Question: I got a list of images and loop through it to display in html file
'''
{% for photo in photos %}
<div class="swiper-slide cover"
style="background-image: url({{photo.url}});background-size: contain;">
<a href={{photo.url}} data-fancybox="gallery" class="zoom"><span
class="icon-search"></span></a>
</div>
{% endfor %}
'''
But when I display an image over another and because the size of those images are different, I can see the previous image behind the current one. Is there any way to hide the image behind?

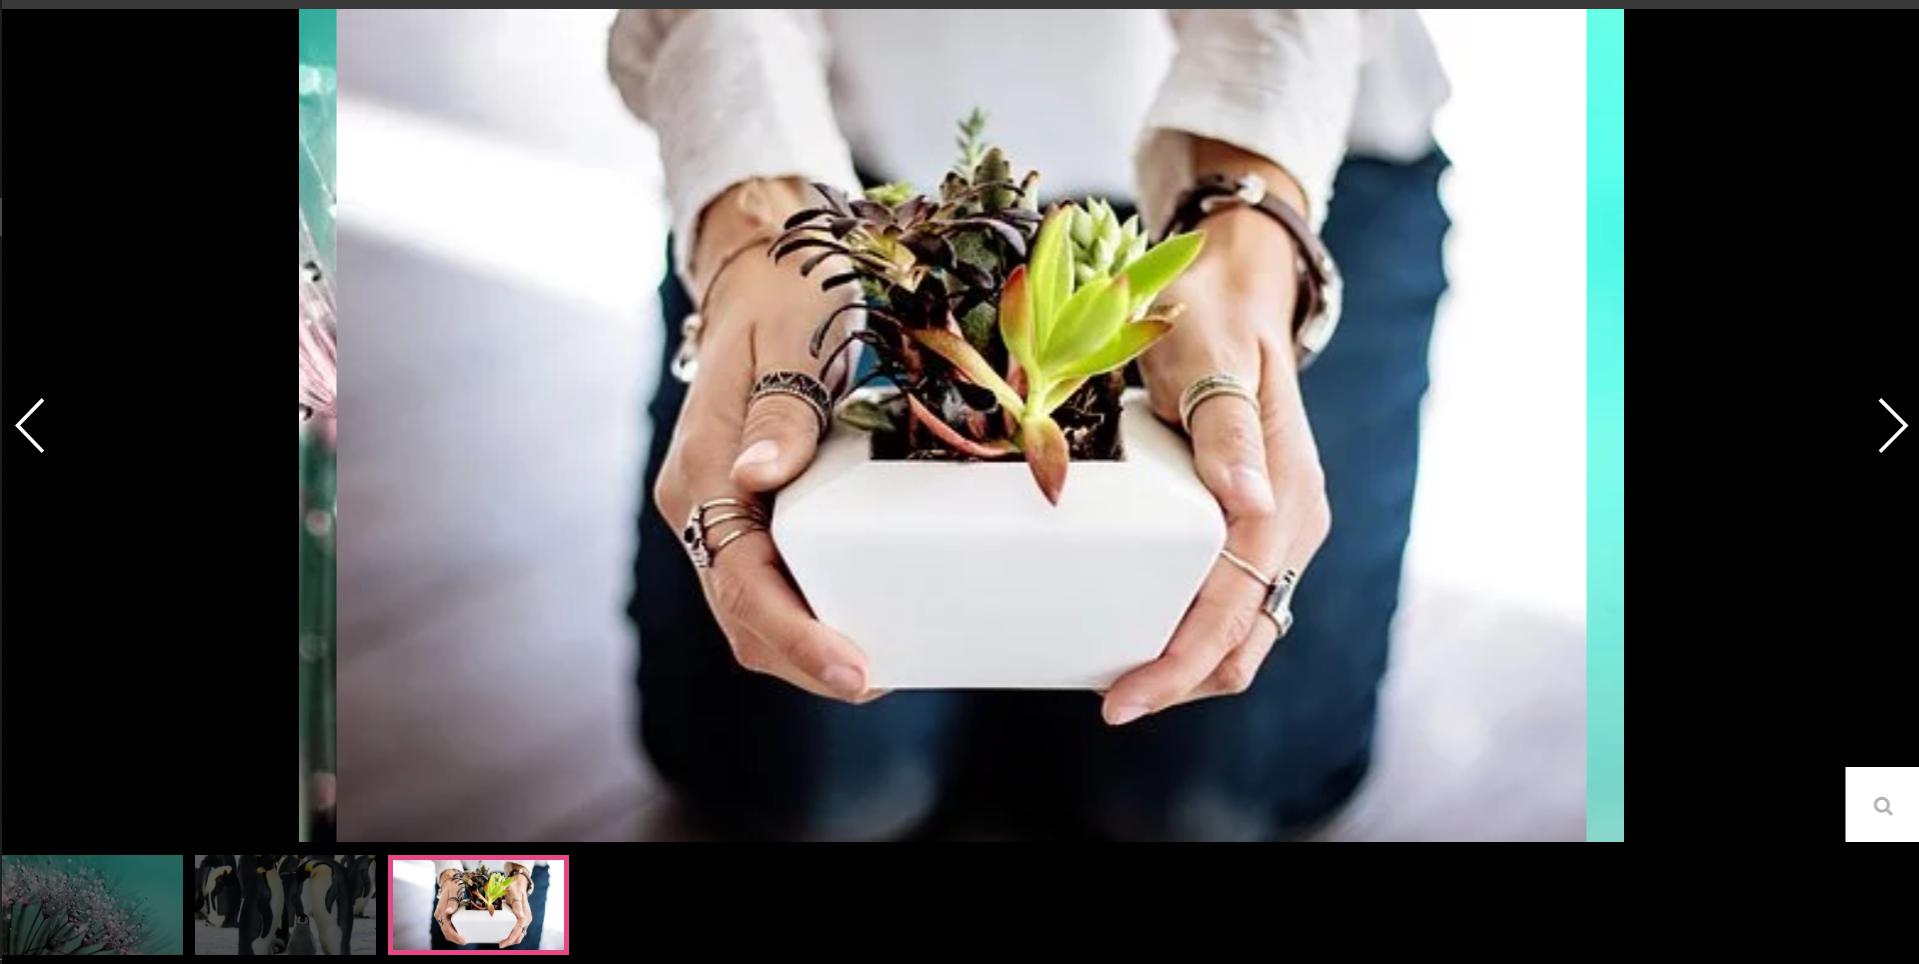
Answer: Make height and width same.
suppose
'''
.img {
position: relative;
float: left;
width: 100px;
height: 100px;
background-position: 50% 50%;
background-repeat: no-repeat;
background-size: cover;
}
'''